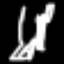
Label: fork